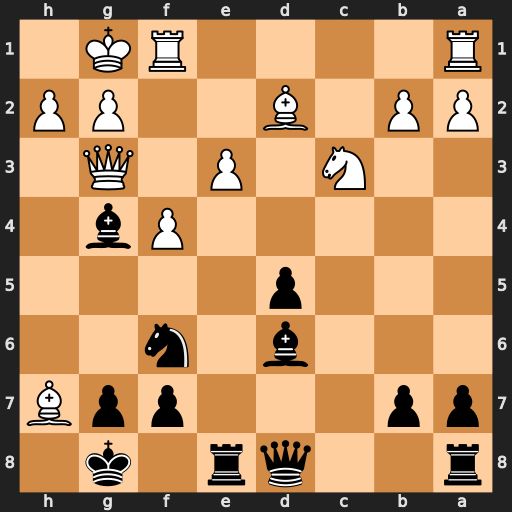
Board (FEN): r2qr1k1/pp3ppB/3b1n2/3p4/5Pb1/2N1P1Q1/PP1B2PP/R4RK1
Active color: b
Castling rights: -
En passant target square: -
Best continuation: Kxh7